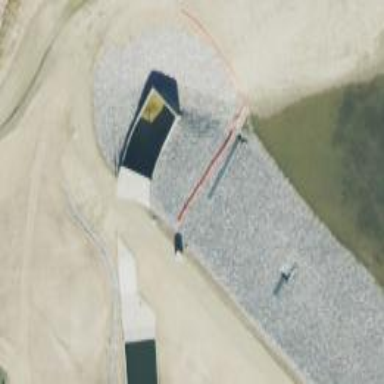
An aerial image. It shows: Spillway along waterway.